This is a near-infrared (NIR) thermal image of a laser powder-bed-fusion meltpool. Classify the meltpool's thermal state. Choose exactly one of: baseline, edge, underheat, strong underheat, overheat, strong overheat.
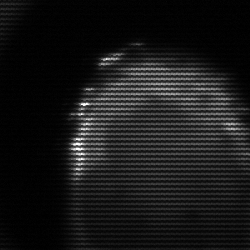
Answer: edge